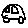
Label: car